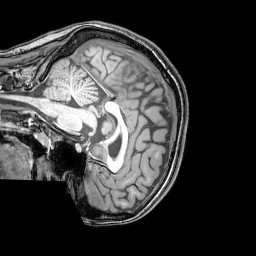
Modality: T1w
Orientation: sagittal
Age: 20
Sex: female
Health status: healthy
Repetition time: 0.081 s
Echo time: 0.037 s